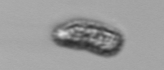
Label: Pseudochattonella_farcimen